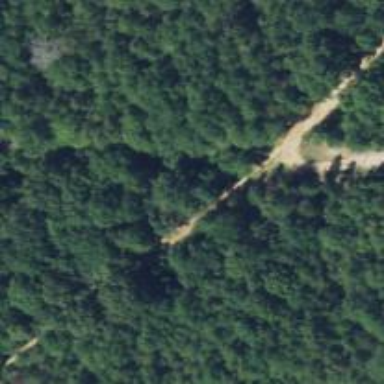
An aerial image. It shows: Driveway leading to service road.